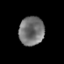
Tissue: prostate
Cell type: T cells
Senescence score: 0.3258
Nuclear area (px): 710
Mean DAPI intensity: 115.314